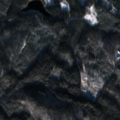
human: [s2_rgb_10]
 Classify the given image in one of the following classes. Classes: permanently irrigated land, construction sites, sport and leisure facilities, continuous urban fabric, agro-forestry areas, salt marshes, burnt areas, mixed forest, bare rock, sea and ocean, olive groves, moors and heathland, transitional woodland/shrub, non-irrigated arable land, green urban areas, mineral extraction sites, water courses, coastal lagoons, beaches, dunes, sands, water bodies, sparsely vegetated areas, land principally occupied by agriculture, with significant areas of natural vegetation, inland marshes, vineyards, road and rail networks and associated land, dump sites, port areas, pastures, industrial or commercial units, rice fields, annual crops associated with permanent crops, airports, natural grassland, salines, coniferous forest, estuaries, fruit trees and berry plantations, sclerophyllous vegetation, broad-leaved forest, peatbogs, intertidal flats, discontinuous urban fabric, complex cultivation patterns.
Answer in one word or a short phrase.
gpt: broad-leaved forest, coniferous forest, mixed forest